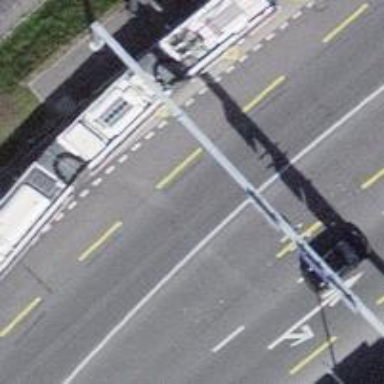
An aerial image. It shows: Bus stop for trolleybuses with designated stop position for public transport.